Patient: sex M, age 36
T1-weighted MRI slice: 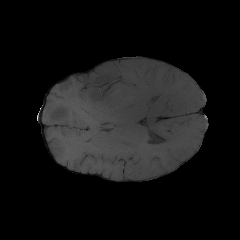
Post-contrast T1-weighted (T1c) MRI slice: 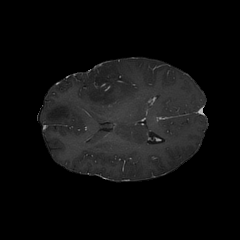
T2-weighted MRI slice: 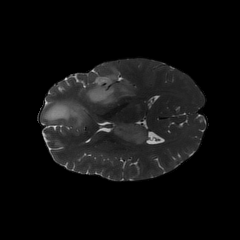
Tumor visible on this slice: yes
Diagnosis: Glioblastoma, IDH-wildtype
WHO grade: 4